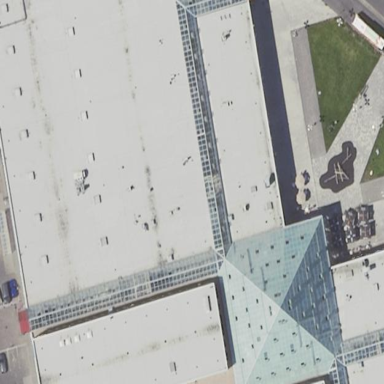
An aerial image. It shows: Building with pyramidal glass roof.